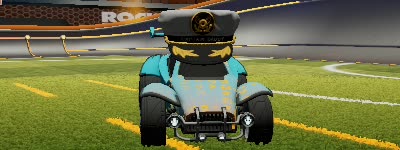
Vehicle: octane